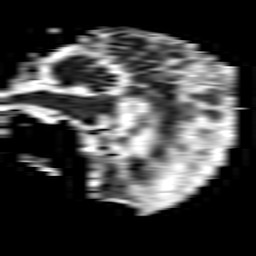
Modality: ADC
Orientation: sagittal
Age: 83
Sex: female
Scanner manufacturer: philips
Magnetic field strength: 1.5 T
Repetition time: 3.393 s
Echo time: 0.06922 s